Field crop: maize
Growth stage: 2
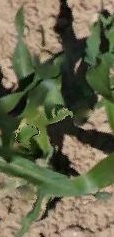
Species: maize